Question: I have a bar chart where at some point x-axis shows 35+ items representing individual bar on the chart.

Keeping the chart background size as currently it is, each bar becomes very narrow and displayed with the shadow which creates visual distraction. So I am trying to remove the SHADOWs from the chart.
Using shadow:false but it did not work. Shadow/shade is still there in every bar.
'''
grid:{
background: '#f8f8f8'
,shadow:false
}
'''
The rest of the chart rendering code is <URL>.
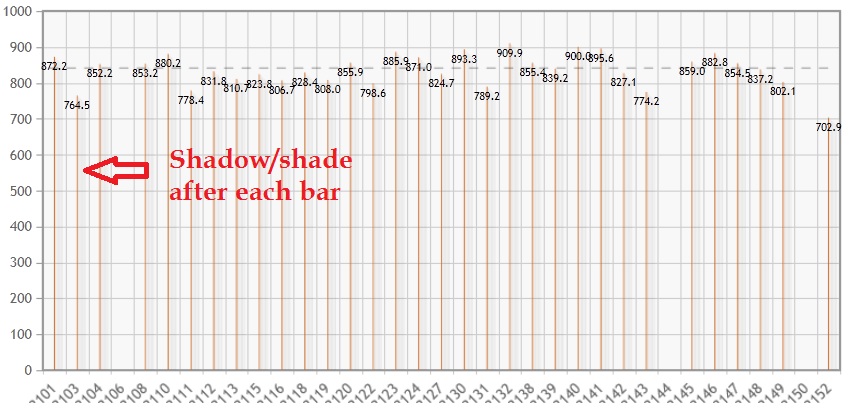
Answer: The 'shadow:false' parameter can be set on the bars as well. In the example you provided you only turned it off for the grid. See <URL>. It will show you how to turn shadow off for the bars as well.